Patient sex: M
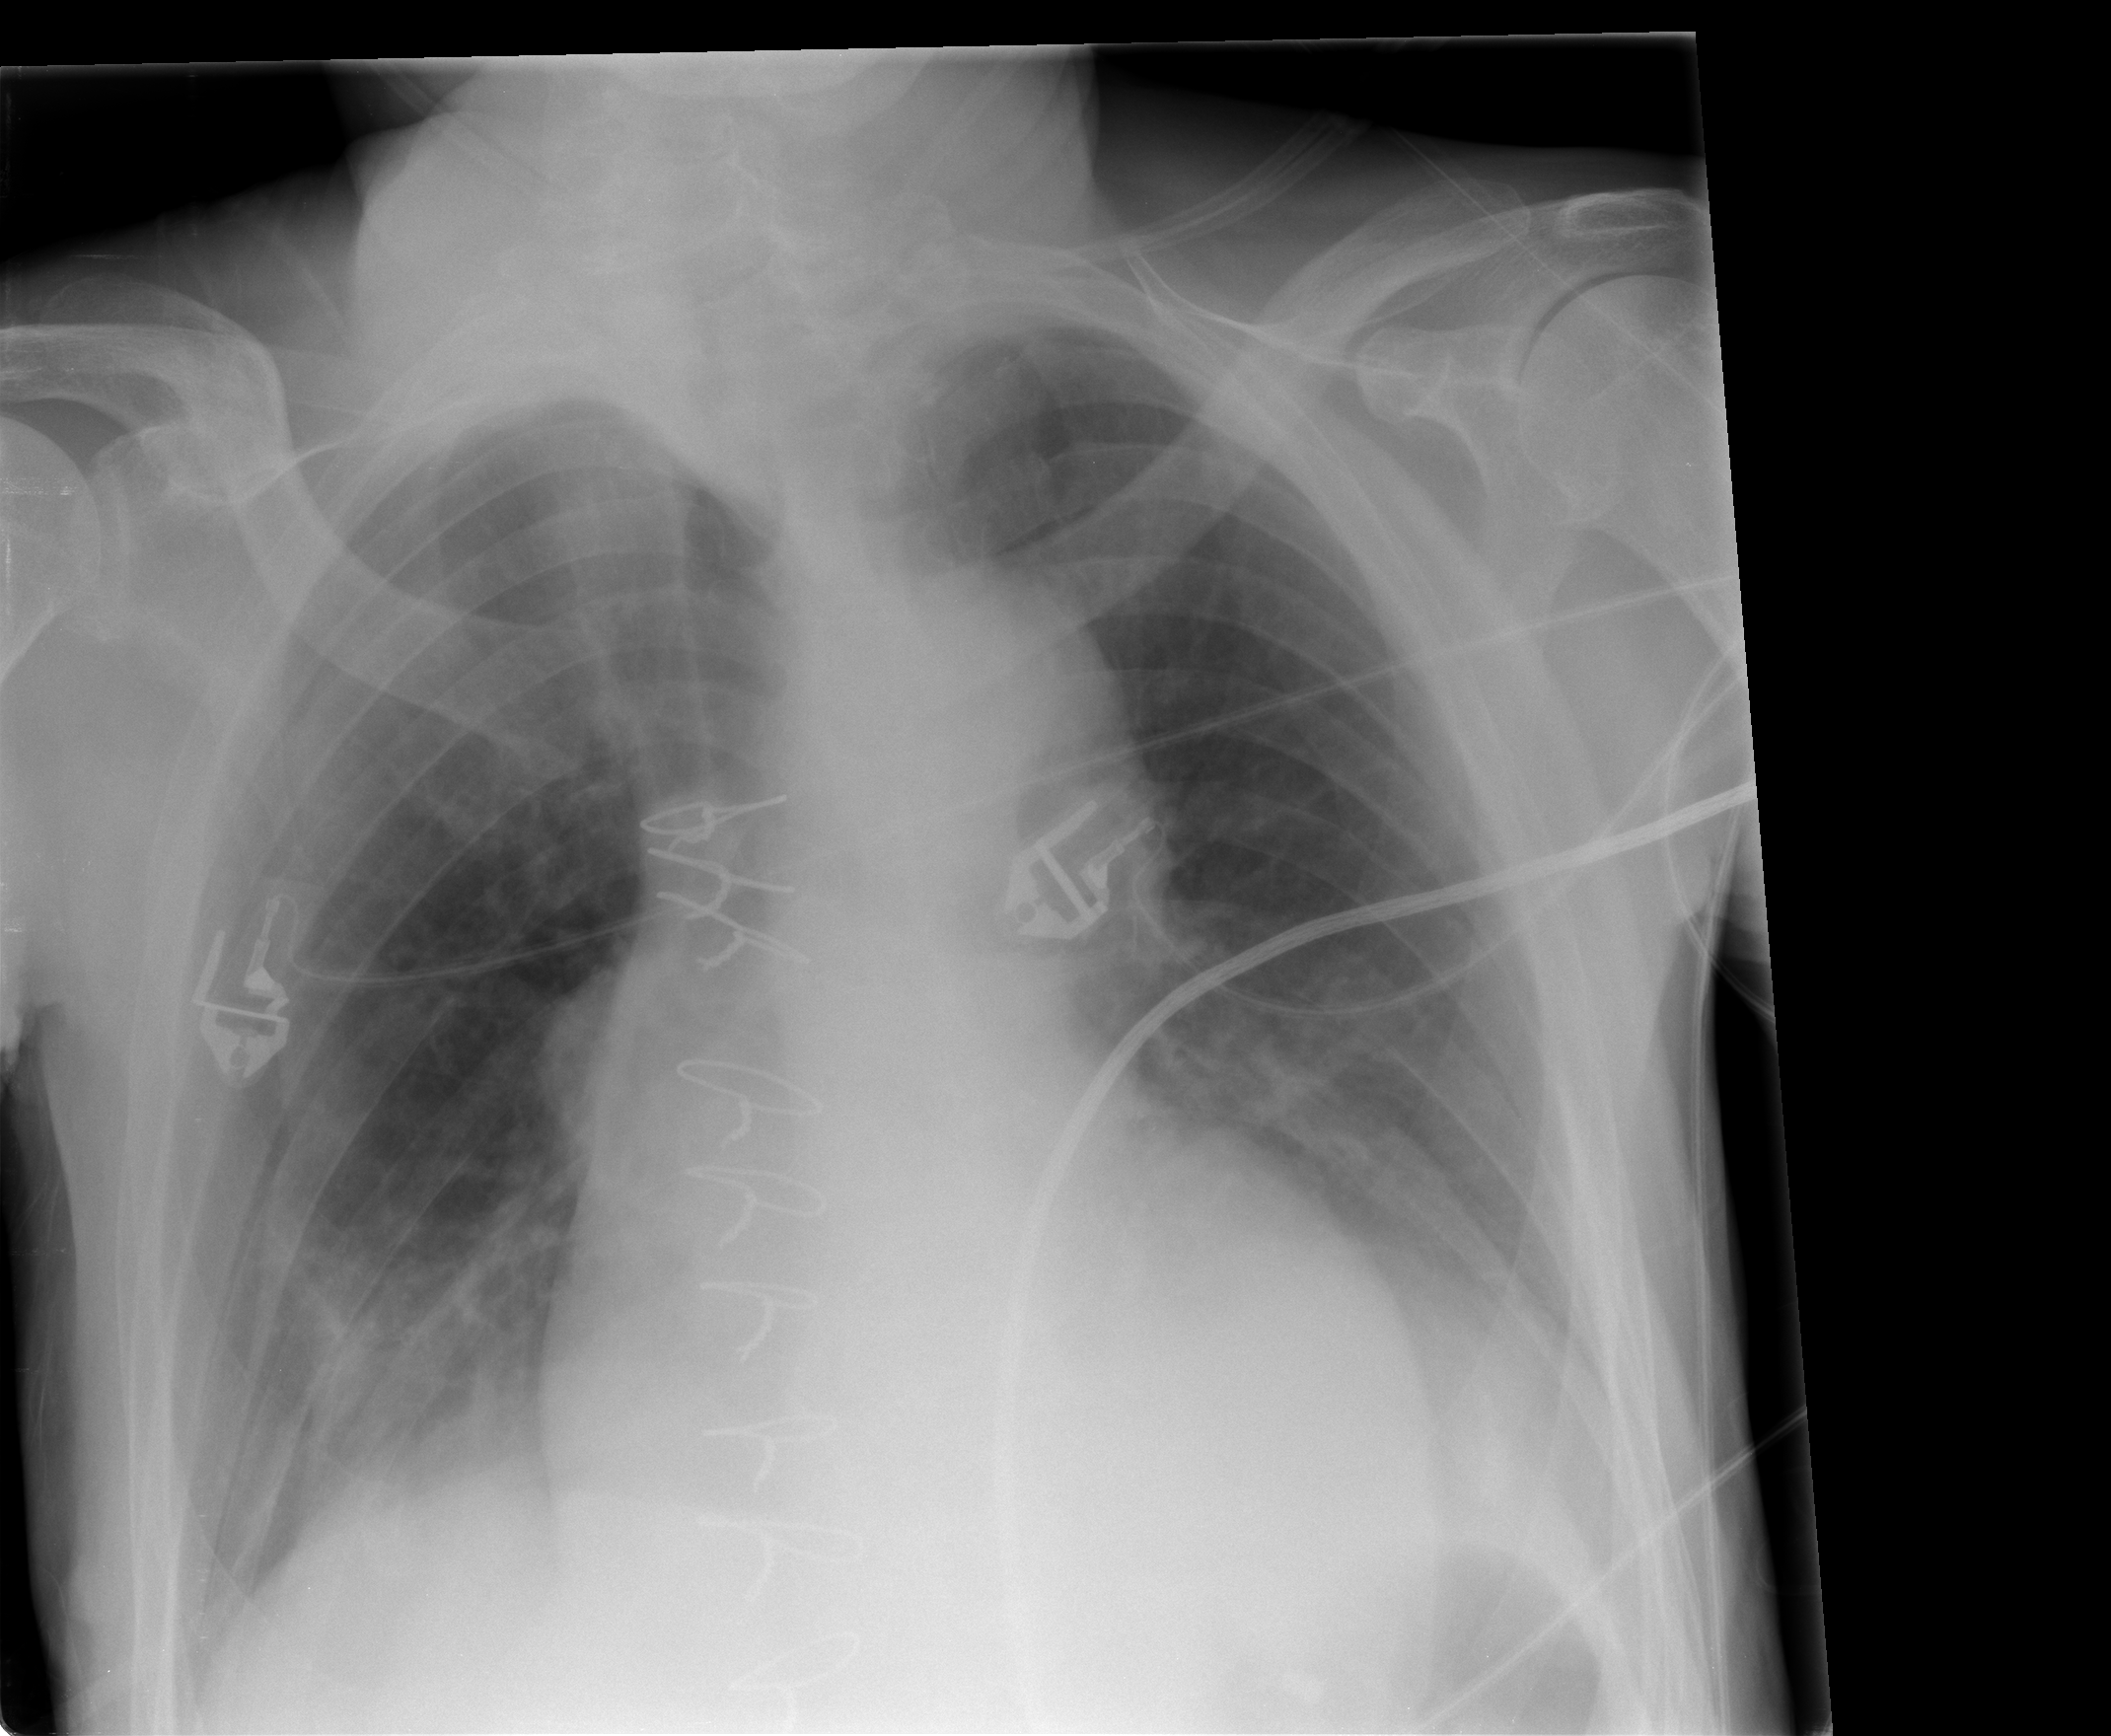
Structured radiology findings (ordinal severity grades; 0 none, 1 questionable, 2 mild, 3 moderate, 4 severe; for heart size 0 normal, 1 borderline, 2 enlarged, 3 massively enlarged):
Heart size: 2
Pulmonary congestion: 0
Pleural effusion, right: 0
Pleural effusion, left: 0
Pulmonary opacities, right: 0
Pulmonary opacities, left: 0
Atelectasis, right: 2
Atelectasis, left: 0